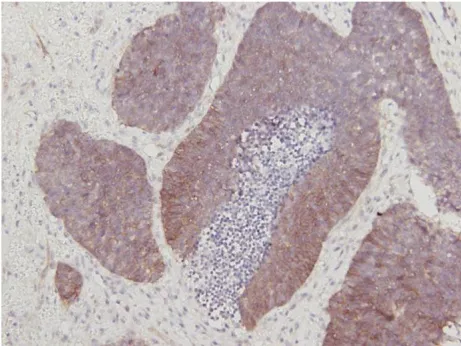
Focally positive for CD56 (magnification, x200).
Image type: pathology (immunostaining)